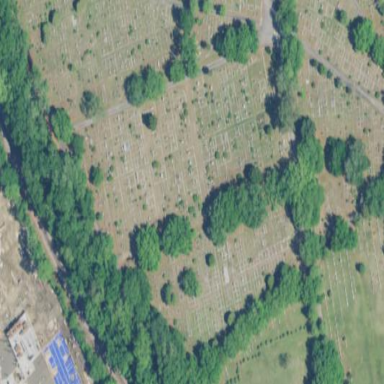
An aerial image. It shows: Cemetery.